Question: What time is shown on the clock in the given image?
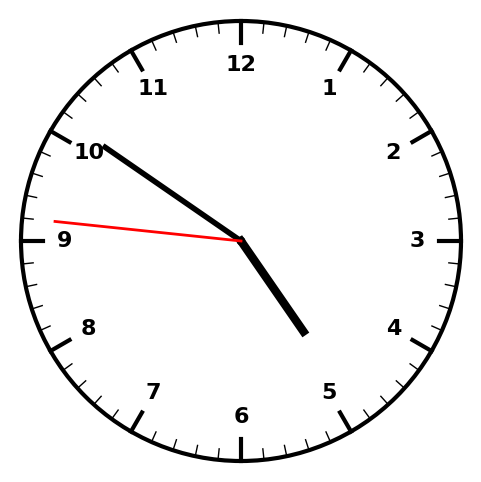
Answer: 04:50:46